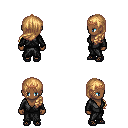
a pixel art fantasy rpg character, female body template, human, dark skin, gray robe, red pants, light blonde left-swept hairstyle, bronze tiara, ghillies, four views (front, back, left, right), 2x2 character sprite sheet, small pixel art, hard edges, no anti-aliasing